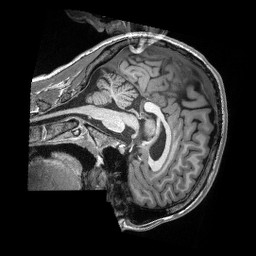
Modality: T1w
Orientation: sagittal
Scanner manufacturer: siemens
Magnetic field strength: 3 T
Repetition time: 2.3 s
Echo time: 0.00308 s